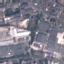
Land use / land cover: Industrial